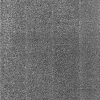
Atmospheric dust classification: dusty